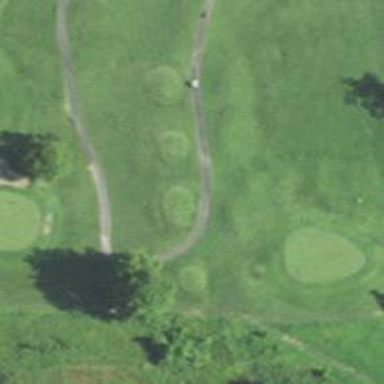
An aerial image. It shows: Path used for both walking and golf.